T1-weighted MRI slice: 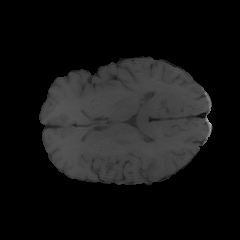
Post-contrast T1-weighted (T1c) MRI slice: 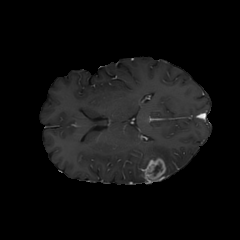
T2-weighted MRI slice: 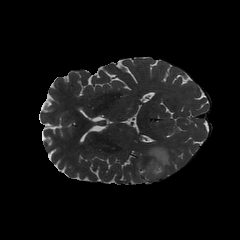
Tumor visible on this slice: yes